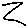
Label: zigzag